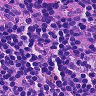
Metastatic tissue present: no